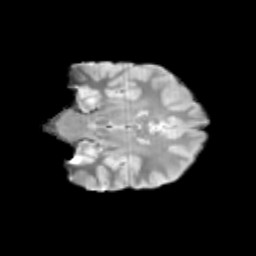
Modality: T2w
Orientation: coronal
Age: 11
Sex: male
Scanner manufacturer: siemens
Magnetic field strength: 3 T
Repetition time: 3.8 s
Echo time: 0.07 s